Question: The data.frame my_data consists of two columns("PM2.5" & "years") & around <PHONE> rows. The data.frame has various data points for pollutant levels of "PM2.5" for years 1999, 2002, 2005 & 2008.
This is what i have done to the data.drame:
'''
{
my_data <- arrange(my_data,year)
my_data$year <- as.factor(my_data$year)
my_data$PM2.5 <- as.numeric(my_data$PM2.5)
}
'''
I want to find the sum of all PM2.5 levels (i.e sum of all data points under PM2.5) according to different year. How can I do it.

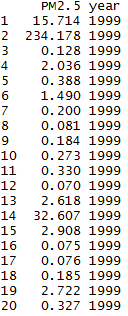
Answer: Say this is your data:
'''
library(plyr) # <- don't forget to tell us what libraries you are using
'''
# give us an easy sample set
'''
my_data <- data.frame(year=sample(c("1999","2002","2005","2008"), 10, replace=T), PM2.5 = rnorm(10,mean = 5))
my_data <- arrange(my_data,year)
my_data$year <- as.factor(my_data$year)
my_data$PM2.5 <- as.numeric(my_data$PM2.5)
> my_data
year PM2.5
1 1999 5.556852
2 2002 5.508820
3 2002 4.836500
4 2002 3.766266
5 2005 6.688936
6 2005 5.025600
7 2005 4.041670
8 2005 4.614784
9 2005 4.352046
10 2008 6.378134
'''
One way to do it (out of many, many ways already shown by a simple google search):
'''
> with(my_data, (aggregate(PM2.5, by=list(year), FUN="sum")))
Group.1 x
1 1999 5.556852
2 2002 14.111586
3 2005 24.723037
4 2008 6.378134
'''